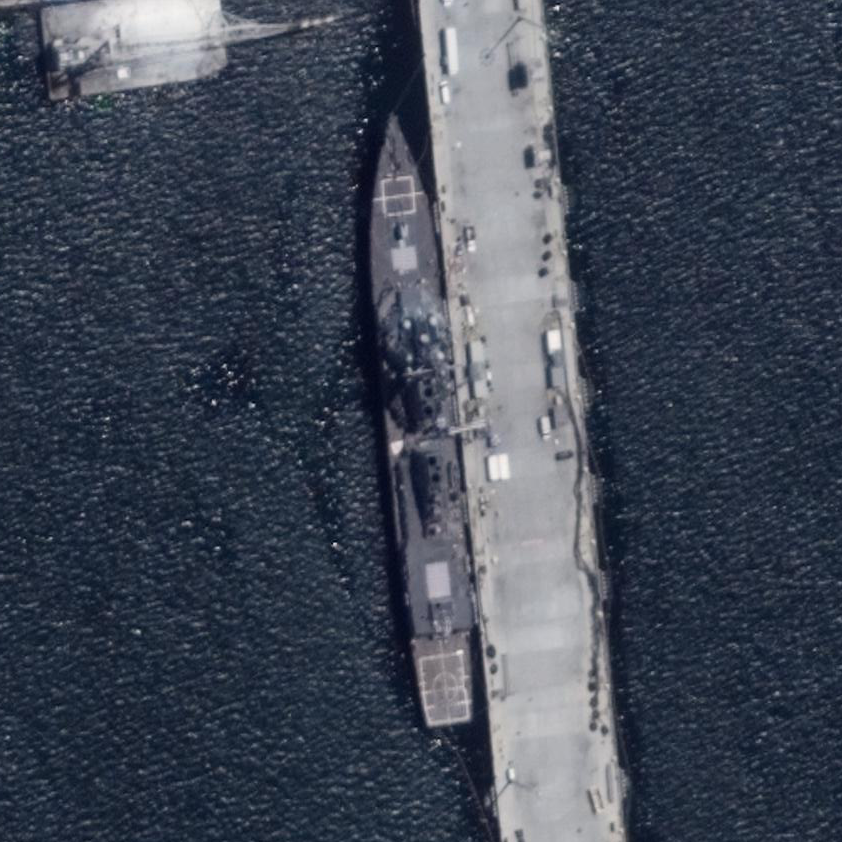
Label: destroyer